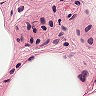
Metastatic tissue present: no